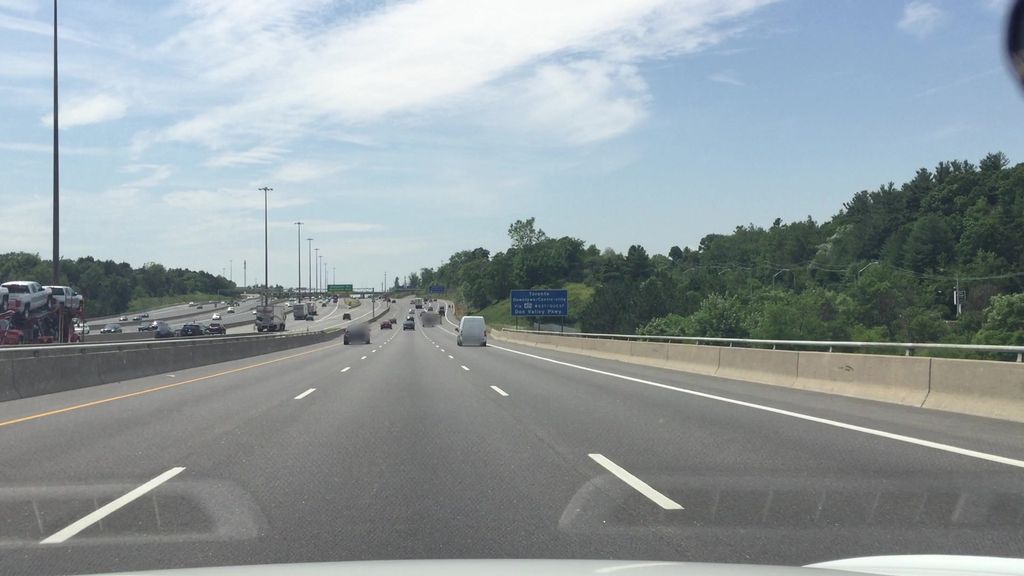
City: toronto